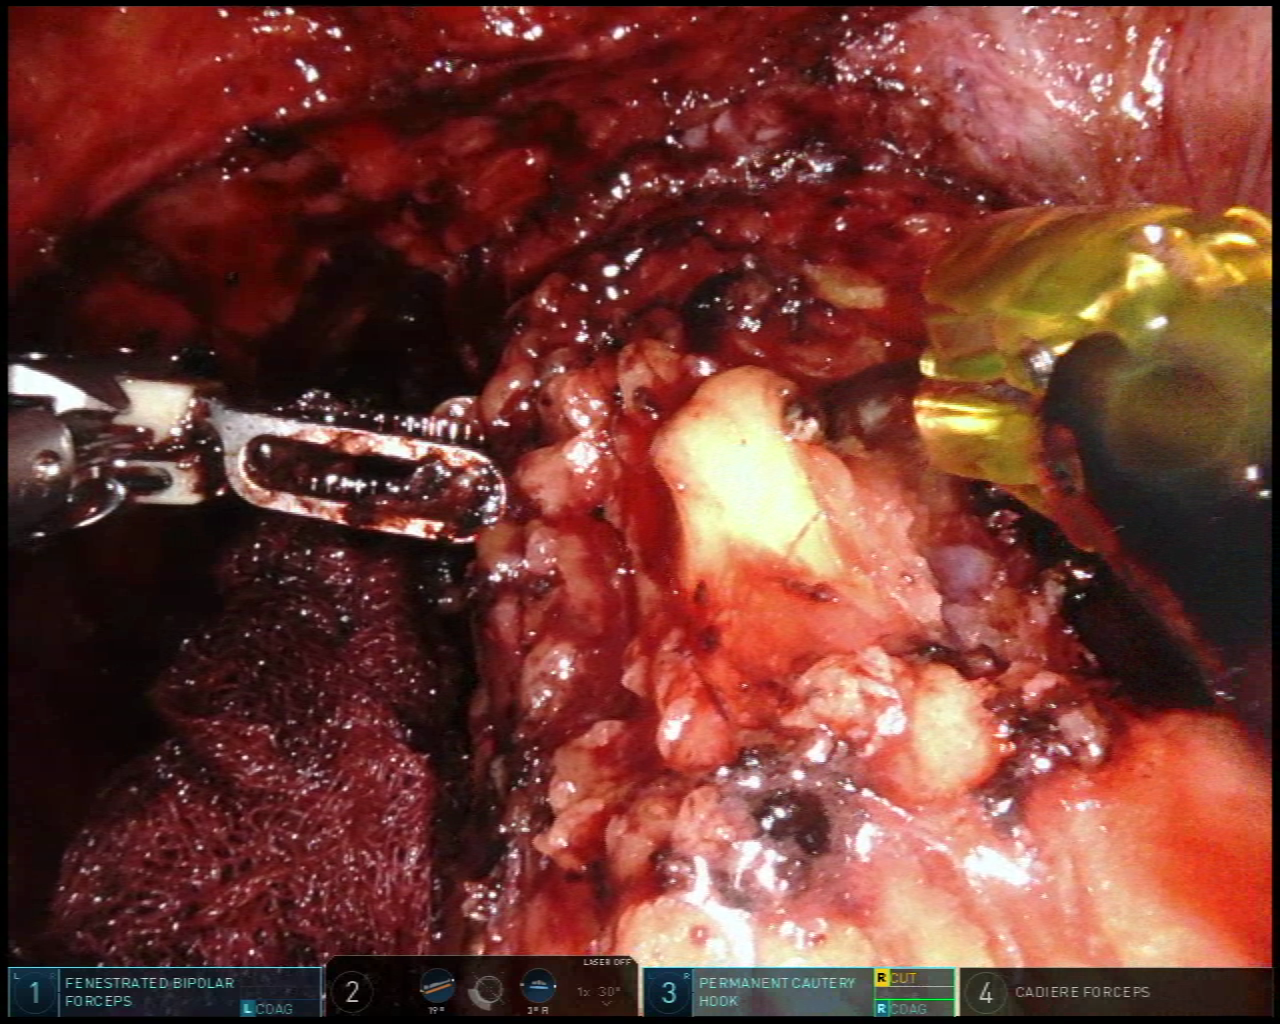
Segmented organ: vesicular_glands
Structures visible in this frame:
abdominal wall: no
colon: no
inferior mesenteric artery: no
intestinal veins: no
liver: no
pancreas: no
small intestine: no
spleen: no
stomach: no
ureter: no
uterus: no
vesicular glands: yes